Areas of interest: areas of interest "Comprehensive Gymnasium"
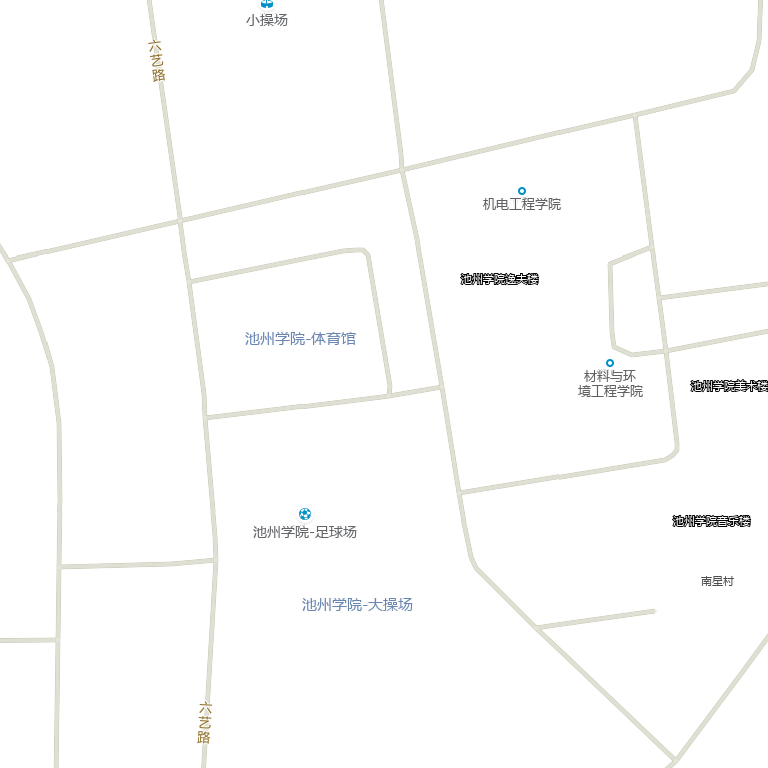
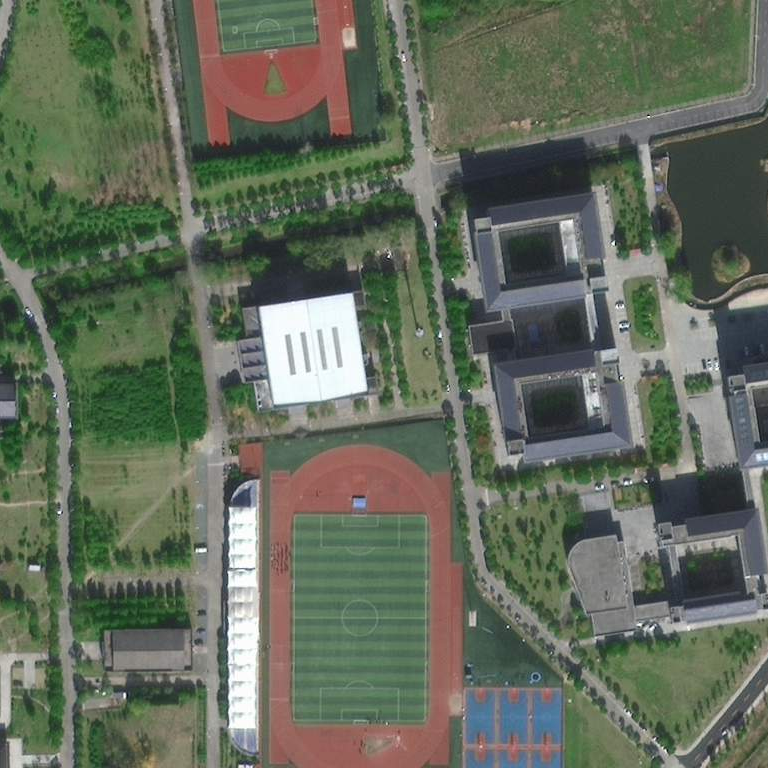